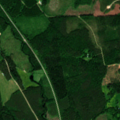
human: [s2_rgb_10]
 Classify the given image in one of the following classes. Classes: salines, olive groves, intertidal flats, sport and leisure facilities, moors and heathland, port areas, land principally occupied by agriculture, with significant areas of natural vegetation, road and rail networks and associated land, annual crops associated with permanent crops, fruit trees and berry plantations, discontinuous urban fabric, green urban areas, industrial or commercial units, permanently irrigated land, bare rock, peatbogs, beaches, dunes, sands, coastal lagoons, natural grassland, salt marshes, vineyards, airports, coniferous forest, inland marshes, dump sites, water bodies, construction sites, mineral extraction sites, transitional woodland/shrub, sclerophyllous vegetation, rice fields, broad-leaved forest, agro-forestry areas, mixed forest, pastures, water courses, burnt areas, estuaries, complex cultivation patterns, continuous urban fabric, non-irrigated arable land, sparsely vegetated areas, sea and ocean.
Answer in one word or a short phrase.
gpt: land principally occupied by agriculture, with significant areas of natural vegetation, coniferous forest, mixed forest, transitional woodland/shrub